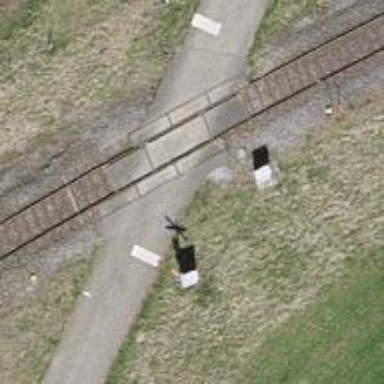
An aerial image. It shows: Railway level crossing.